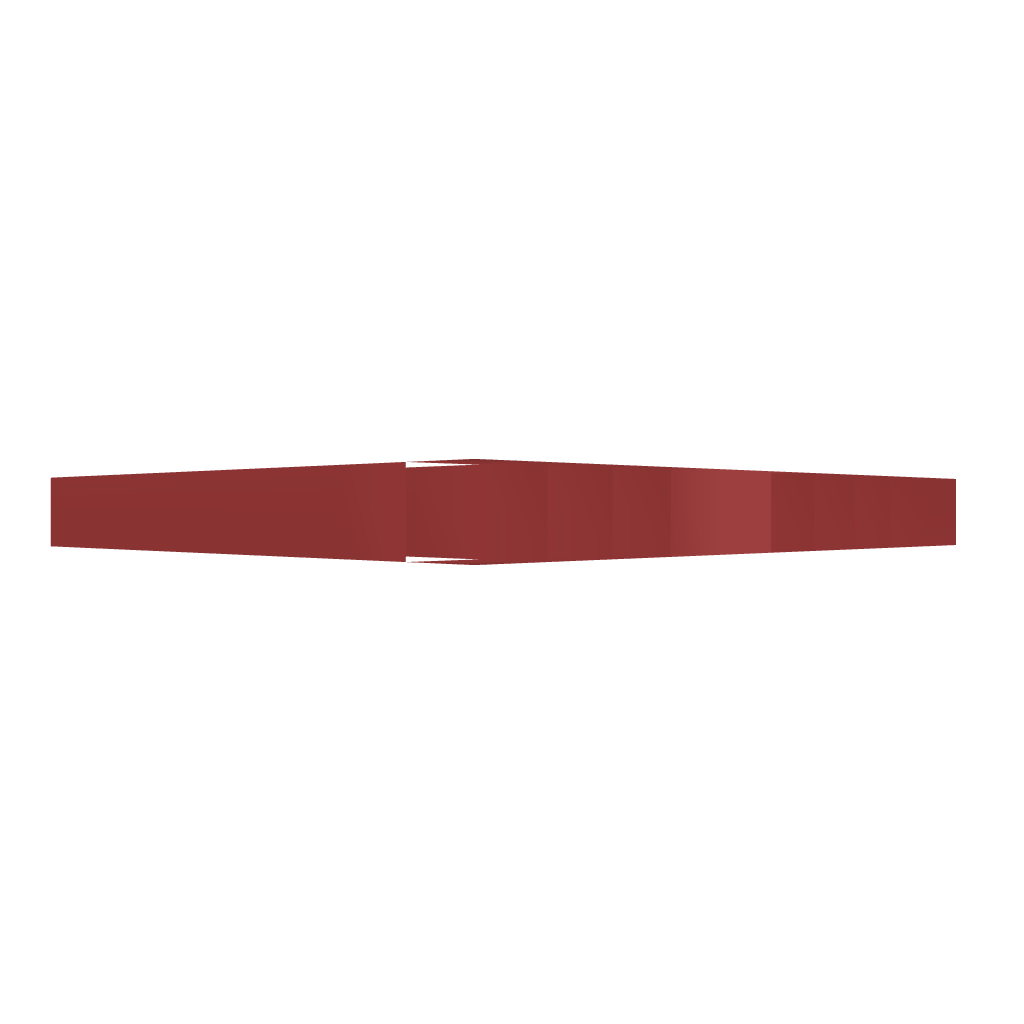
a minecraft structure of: Nether tree bad low quality